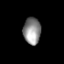
Tissue: prostate
Cell type: T cells
Senescence score: 0.22
Nuclear area (px): 459
Mean DAPI intensity: 140.29